Question: Is there a way to position the clear button? I would like to move it down by just a little bit so it's on the same level with the text input. Any ideas?
My Textfields are already Subclasses of another Class that handles the effects. Including the "clearButtonRect" function doesn't work.
'''
@IBDesignable open class HoshiTextField: TextFieldEffects {
//effect functions..
override open func clearButtonRect(forBounds bounds: CGRect) -> CGRect {
return CGRect(x: 0, y: 0.2, width: 0.1, height: 0.3)
}
}'
'''

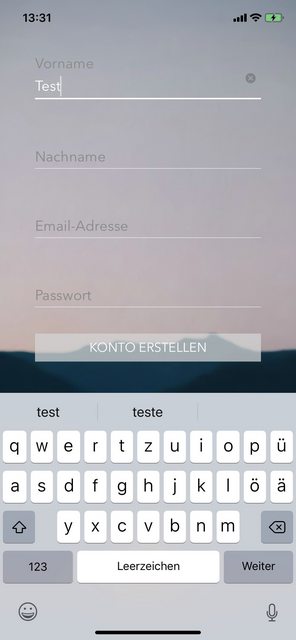
Answer: Subclass your textfield and override the 'clearButtonRect' function
'''
class CustomTextField: UITextField {
override func clearButtonRect(forBounds bounds: CGRect) -> CGRect {
return CGRect(x: xPos, y:yPos, width: yourWidth, height: yourHeight)
}
}
'''
As you are using 3rd party library calls TextFieldEffects you will need to follow the below steps.
If you you are using storyboard and have a textfield on there (set the class to CustomTextField)
<URL>
if you can doing it programmatically you will need to change it there.
Then create a new swift file call it CustomTextField.swift and add the below code
'''
import UIKit
import TextFieldEffects // Import the 3rd party library
// Now you are subclassing the 3rd party textfield
// Change it to the textfield you are using and if you are using multiple create subclass for individual ones.
class CustomTextField: HoshiTextField {
override func clearButtonRect(forBounds bounds: CGRect) -> CGRect {
// change the return line as per your requirement.
return CGRect(x: 300, y: 25, width: 40, height: 20)
}
}
'''
<URL>
Hope this will help.